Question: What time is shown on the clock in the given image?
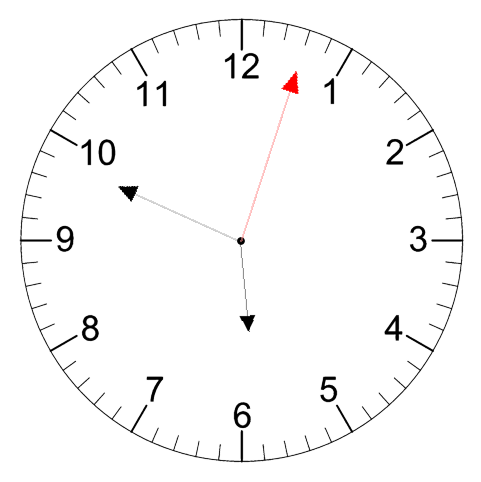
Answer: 05:49:03